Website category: book
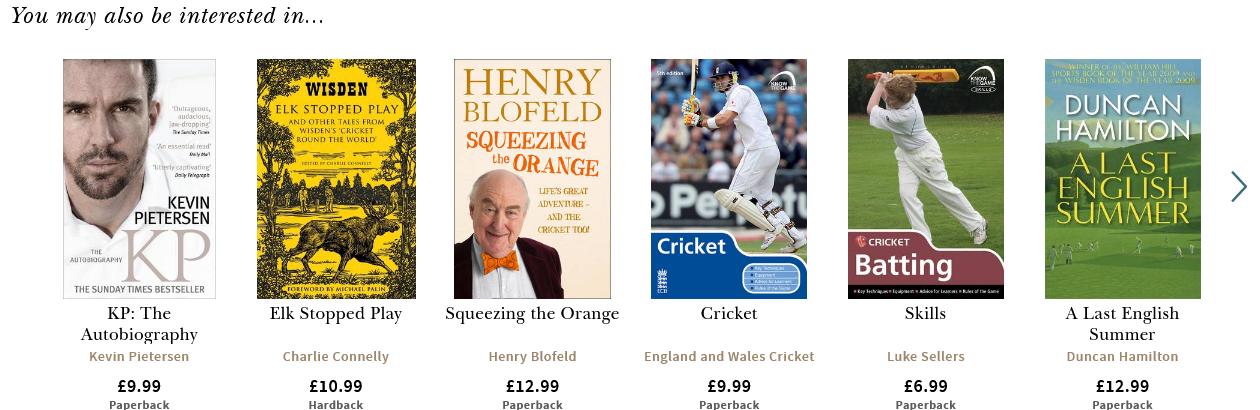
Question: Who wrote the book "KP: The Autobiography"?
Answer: Kevin Pietersen

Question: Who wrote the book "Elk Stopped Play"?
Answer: Charlie Connelly

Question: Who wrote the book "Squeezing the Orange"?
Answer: Henry Blofeld

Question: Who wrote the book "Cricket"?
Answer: England and Wales Cricket Board

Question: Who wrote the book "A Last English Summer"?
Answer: Duncan Hamilton

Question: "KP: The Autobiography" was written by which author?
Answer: Kevin Pietersen

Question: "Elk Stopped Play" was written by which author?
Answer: Charlie Connelly

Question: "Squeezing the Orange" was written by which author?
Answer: Henry Blofeld

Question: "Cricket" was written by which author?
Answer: England and Wales Cricket Board

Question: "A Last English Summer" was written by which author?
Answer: Duncan Hamilton

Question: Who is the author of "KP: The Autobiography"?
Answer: Kevin Pietersen

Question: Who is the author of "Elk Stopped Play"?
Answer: Charlie Connelly

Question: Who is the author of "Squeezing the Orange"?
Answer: Henry Blofeld

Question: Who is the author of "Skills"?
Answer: Luke Sellers

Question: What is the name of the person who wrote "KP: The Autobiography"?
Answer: Kevin Pietersen

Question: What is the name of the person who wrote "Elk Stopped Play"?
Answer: Charlie Connelly

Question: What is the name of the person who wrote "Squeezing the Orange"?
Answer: Henry Blofeld

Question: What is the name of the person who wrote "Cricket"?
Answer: England and Wales Cricket Board

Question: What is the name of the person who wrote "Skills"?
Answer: Luke Sellers

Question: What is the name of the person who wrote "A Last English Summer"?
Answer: Duncan Hamilton

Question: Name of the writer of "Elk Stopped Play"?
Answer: Charlie Connelly

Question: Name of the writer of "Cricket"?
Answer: England and Wales Cricket Board

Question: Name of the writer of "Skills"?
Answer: Luke Sellers

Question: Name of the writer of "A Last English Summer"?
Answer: Duncan Hamilton

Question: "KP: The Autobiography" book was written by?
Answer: Kevin Pietersen

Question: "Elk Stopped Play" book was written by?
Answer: Charlie Connelly

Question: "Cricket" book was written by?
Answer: England and Wales Cricket Board

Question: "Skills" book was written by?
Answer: Luke Sellers

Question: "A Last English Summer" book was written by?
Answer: Duncan Hamilton

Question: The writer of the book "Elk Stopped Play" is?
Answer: Charlie Connelly

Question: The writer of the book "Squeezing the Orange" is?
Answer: Henry Blofeld

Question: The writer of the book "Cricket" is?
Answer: England and Wales Cricket Board

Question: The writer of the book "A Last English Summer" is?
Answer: Duncan Hamilton

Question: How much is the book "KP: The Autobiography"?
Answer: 9.99

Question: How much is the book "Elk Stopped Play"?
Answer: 10.99

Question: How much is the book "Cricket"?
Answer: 9.99

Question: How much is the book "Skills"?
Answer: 6.99

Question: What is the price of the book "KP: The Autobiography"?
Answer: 9.99

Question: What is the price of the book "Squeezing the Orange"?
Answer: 12.99

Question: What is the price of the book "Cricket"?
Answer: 9.99

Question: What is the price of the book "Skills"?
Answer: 6.99

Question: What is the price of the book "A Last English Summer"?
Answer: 12.99

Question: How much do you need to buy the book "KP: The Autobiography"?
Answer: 9.99

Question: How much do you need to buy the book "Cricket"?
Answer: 9.99

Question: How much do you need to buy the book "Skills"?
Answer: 6.99

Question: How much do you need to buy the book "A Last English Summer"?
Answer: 12.99

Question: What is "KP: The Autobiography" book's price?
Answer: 9.99

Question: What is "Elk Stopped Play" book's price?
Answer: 10.99

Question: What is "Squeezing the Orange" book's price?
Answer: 12.99

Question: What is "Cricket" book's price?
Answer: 9.99

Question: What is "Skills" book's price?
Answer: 6.99

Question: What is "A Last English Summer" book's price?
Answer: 12.99

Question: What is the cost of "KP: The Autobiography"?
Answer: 9.99

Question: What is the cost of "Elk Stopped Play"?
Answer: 10.99

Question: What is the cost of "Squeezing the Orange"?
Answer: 12.99

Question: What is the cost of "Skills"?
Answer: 6.99

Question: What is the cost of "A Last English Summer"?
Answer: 12.99

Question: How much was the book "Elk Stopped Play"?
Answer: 10.99

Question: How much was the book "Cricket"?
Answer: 9.99

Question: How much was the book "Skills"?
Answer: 6.99

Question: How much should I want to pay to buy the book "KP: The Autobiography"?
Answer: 9.99

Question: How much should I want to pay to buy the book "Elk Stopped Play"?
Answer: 10.99

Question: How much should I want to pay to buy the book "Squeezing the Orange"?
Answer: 12.99

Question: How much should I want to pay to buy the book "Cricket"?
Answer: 9.99